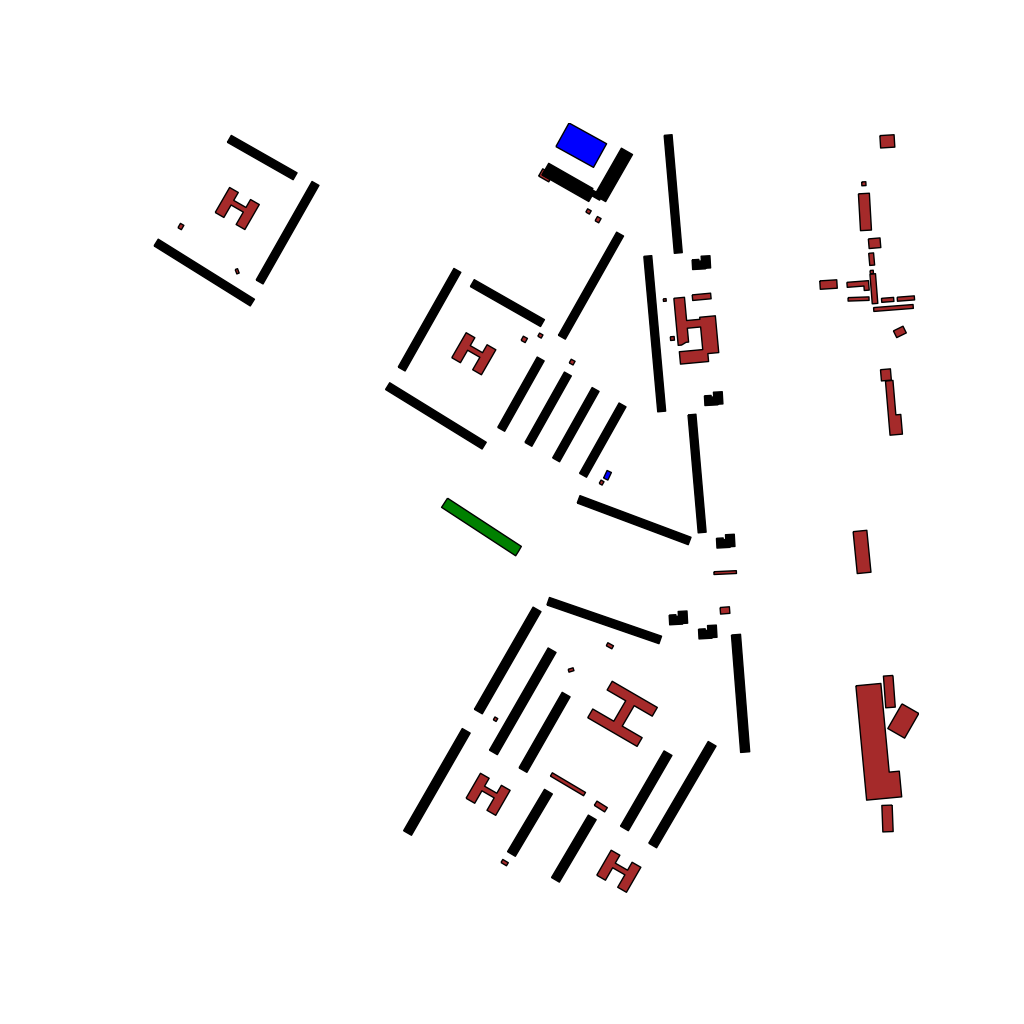
Tags: overhead vector_map, business, industrial, recreation, residential, special, modern, soviet, high_rise, individual_rise, low_rise, density_2, Building, Facility, Park, Sportpl, 1.0 km²